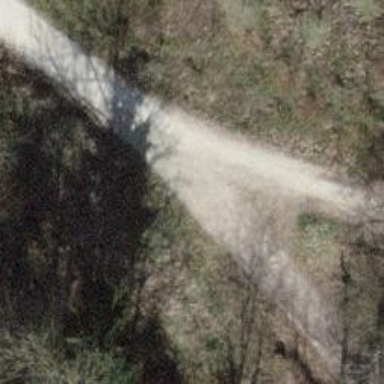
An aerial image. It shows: Track with grade 2 tracktype.